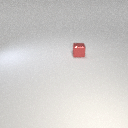
small red metal cube